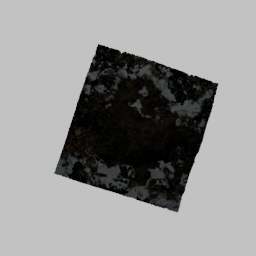
Label: nature